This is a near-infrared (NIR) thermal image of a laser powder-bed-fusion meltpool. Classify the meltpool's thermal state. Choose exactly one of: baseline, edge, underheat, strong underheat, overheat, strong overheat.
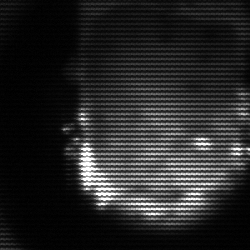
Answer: baseline